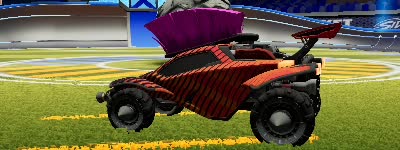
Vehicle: octane